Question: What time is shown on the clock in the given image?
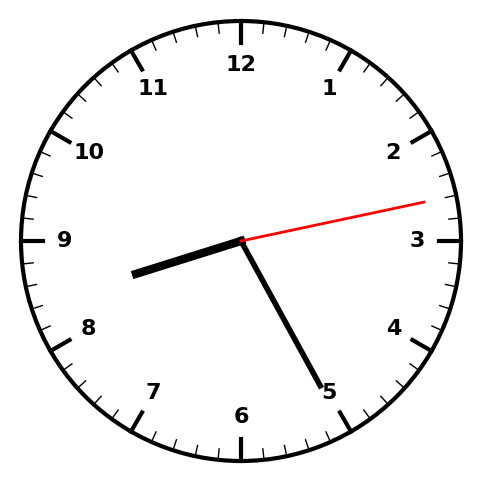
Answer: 08:25:13